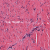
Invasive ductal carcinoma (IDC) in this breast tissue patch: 0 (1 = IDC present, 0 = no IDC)